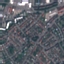
Land use / land cover: Residential